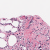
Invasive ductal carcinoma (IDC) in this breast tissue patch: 0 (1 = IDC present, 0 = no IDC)